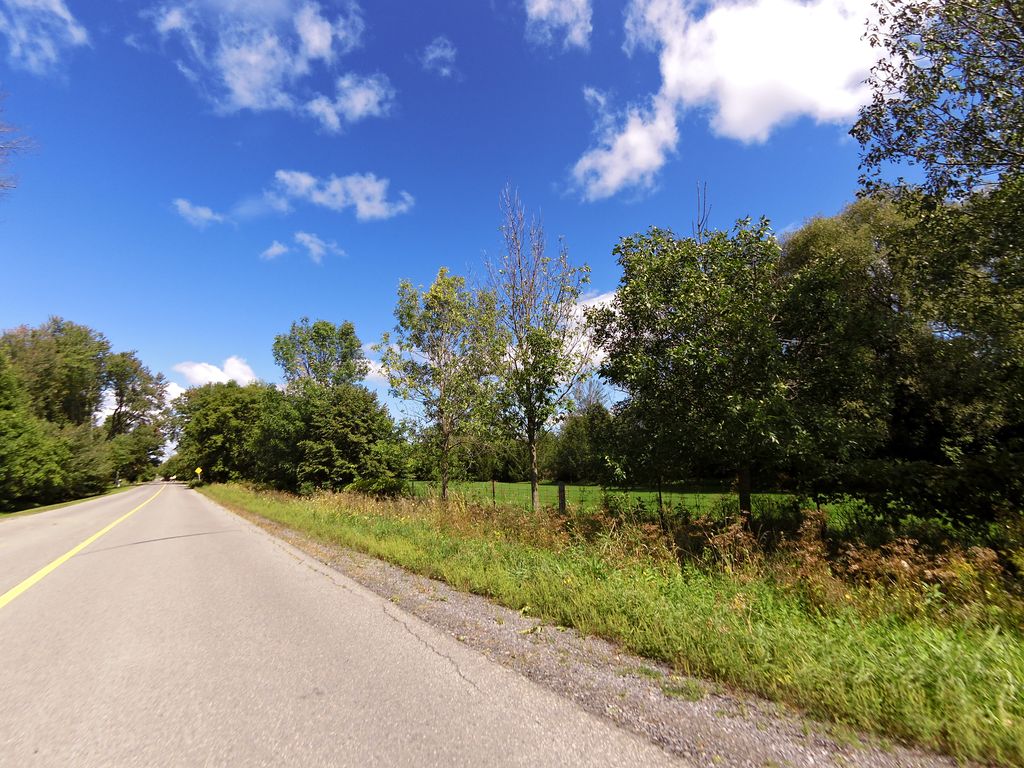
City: ottawa-gatineau